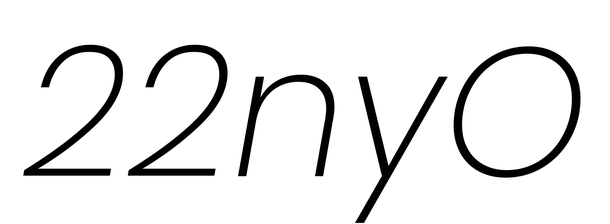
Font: Poppins-ExtraLightItalic